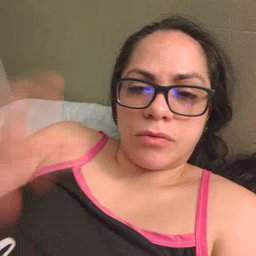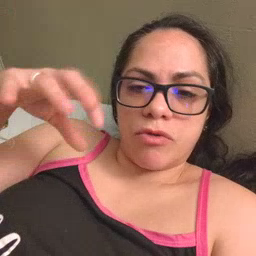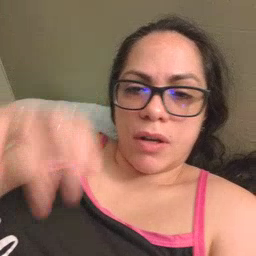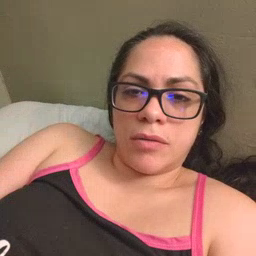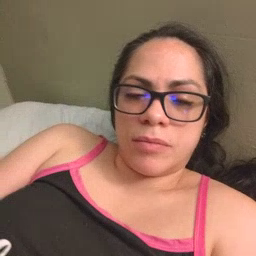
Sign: rain